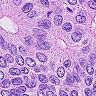
Metastatic tissue present: yes